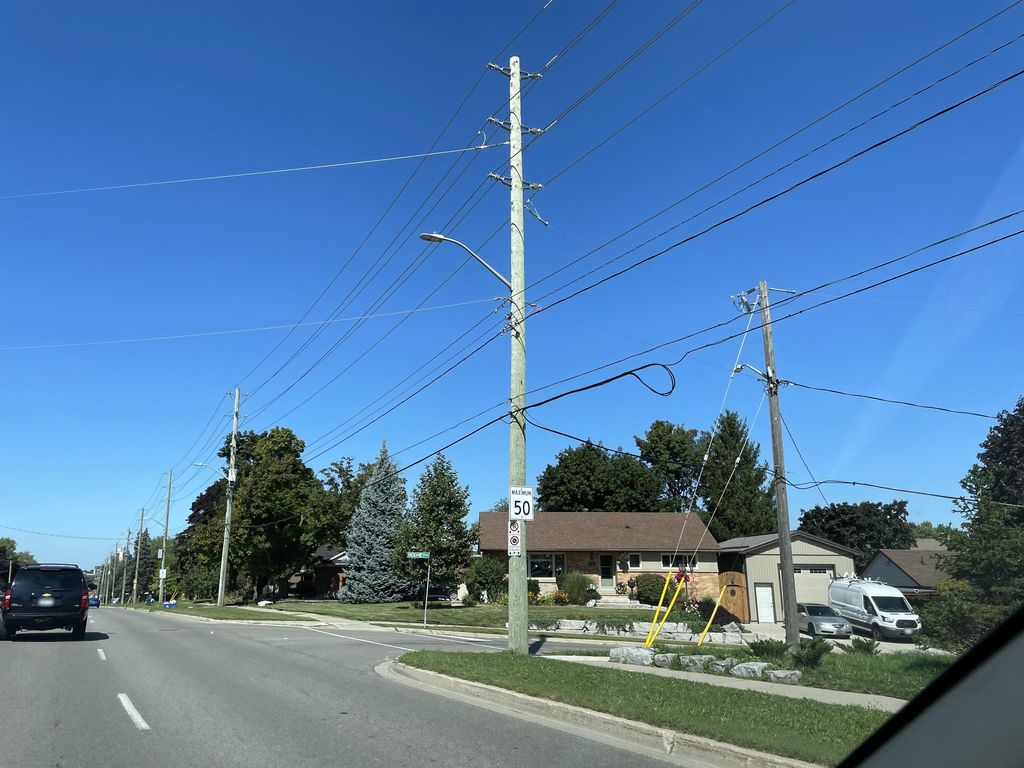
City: kitchener-waterloo